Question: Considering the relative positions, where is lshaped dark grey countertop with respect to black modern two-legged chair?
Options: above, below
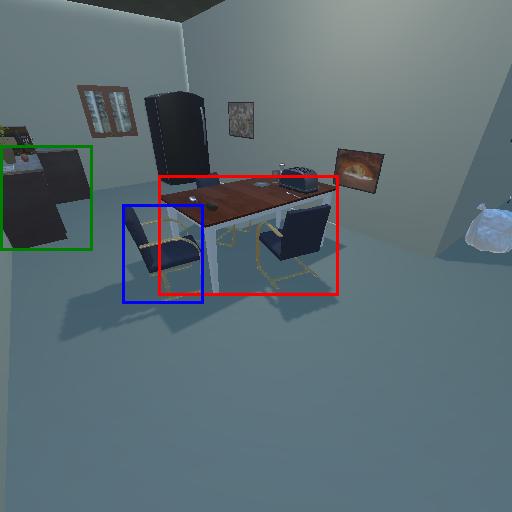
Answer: above